Question: I have a list of options for multi-select. in one of the option I should add another field-remark field. so selecting in the first time add this field. but when removing the selection it does not removing this selection from the array becouse I did not remove the remark field. so when select this option again will add twice the same index(one with the remark field and one with null in the remark) I need to set value only if I dont have this index in the array
'''
<p-multiSelect [required]="formGroup.hasError('remark-reasons-required')"
[options]="reasons" defaultLabel="" formControlName="remarks" optionLabel="hebName"
selectedItemsLabel="{0} "
(onChange)="onChangeReasonsValue($event)"></p-multiSelect>
'''

'''
onChangeReasonsValue(event: { value: ReviewDecisionReasonModel[] }): void {
//
var selectedArray = event.value.filter(function (item, pos) {
return event.value.indexOf(item) == pos;
})
this.formGroup.get('remarks').setValue(selectedArray);
this.selectedReasons = selectedArray;
this._decision.reasons = selectedArray;
}
'''
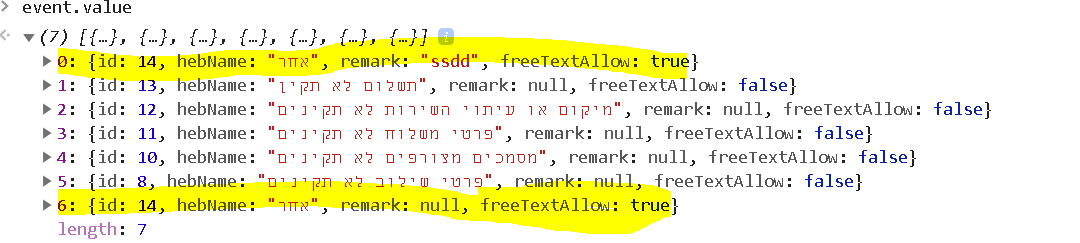
Answer: It seems the multi-select component have a bug, where the disabled/removed options from the component remain added to the related formControl.
I propose you add a "disabled" property to your options, and set this option as the selections change instead of adding/removing them. After that, you could adjust the formValues with only enabled options.
Also, you could not use '(OnChange)' in favor of subscribing to the form changes from the component.
something like
'''
otherReasonWhen2 = { id: 3, hebName: 'heb3', freeTextAllow: false, disabled: true };
reasons = [
{ id: 1, hebName: 'heb1', freeTextAllow: false, disabled: false },
{ id: 2, hebName: 'heb2', freeTextAllow: false, disabled: false },
this.otherReasonWhen2,
];
ngOnInit() {
this.formGroup.get('remarks').valueChanges.subscribe((newValues) => {
console.log(newValues) // This is here for you to see the values as they change
this.otherReasonWhen2.disabled = newValues.every(reason => reason.id !== 2)
if (newValues.some(reason => reason.disabled)){
// work-around for the observed bug: when there are disabled options selected, remove them from the form.
this.formGroup.get('remarks').setValue(newValues.filter(reason => !reason.disabled));
}
});
}
'''
and don't forget to add the directive to disabled the option:
'''
<p-multiSelect
[options]="reasons"
optionDisabled="disabled" <-- Here
defaultLabel=""
formControlName="remarks"
optionLabel="hebName"
selectedItemsLabel="{0} "
></p-multiSelect>
'''